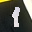
Label: 1